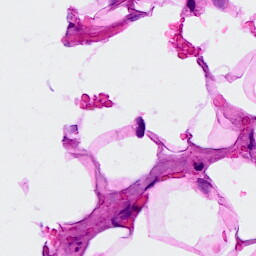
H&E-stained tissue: Breast